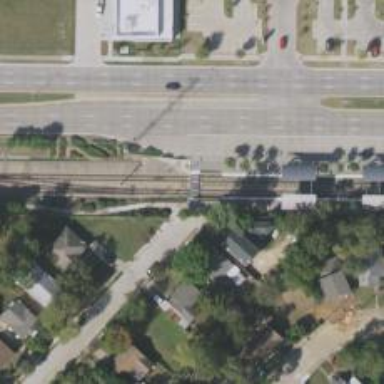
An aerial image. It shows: Crossing for the railway.